Question: I would like to know how to access the column in conditional formatting titled 'Applies To' and input my own conditions.
I have included a screenshot for better reference.

My code for adding the syntax in conditional formatting is,
'''
With Selection
.FormatConditions.Delete
.FormatConditions.Add Type:=xlExpression, Formula1:="=" & c.Address & "=TRUE"
.
.
.
End With
'''
I believe the code should be added in there but i just cannot find the correct syntax.
I updated my code to look like this,
'''
With Range(Cells(c.Row, "B"), Cells(c.Row, "N"))
.FormatConditions.Delete
.FormatConditions.Add Type:=xlExpression, Formula1:="=" & c.Address
.FormatConditions(1).Interior.ColorIndex = 15 'change for other color when ticked
End With
'''
This would essentially make rows of a specific range relevant to where i placed the checkbox, have their background colour changed.
The checkbox position is represented by c.Address where 'c' contains the location of the cell that i selected to place my checkbox.
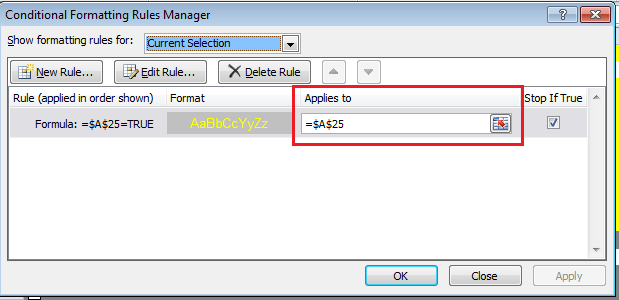
Answer: You need to do something like this ('Range("A25")' is exactly what you are going to find):
'''
With Range("A25")
.FormatConditions.Delete
.FormatConditions.Add Type:=xlExpression, _
Formula1:="=" & c.Address
'.
'.
'.
End With
'''
and there is no need to write '"=" & c.Address & "=TRUE"', you can use just '"=" & c.Address'.